Aerial crown-view tile of a tropical tree (Barro Colorado Island, Panama), acquired 20240918:
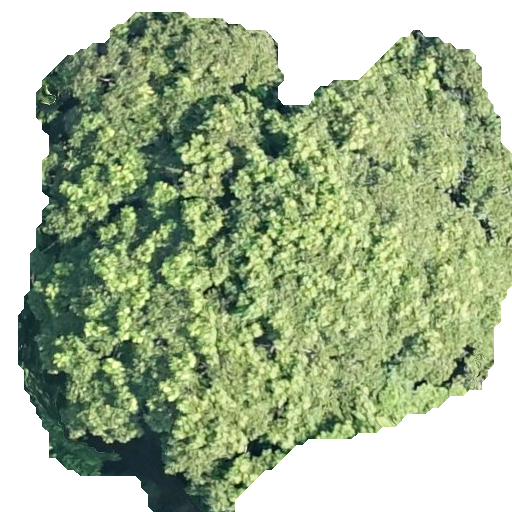
Species: Dipteryx oleifera
GBIF accepted scientific name: Dipteryx oleifera
Crown area: 298.191 m²